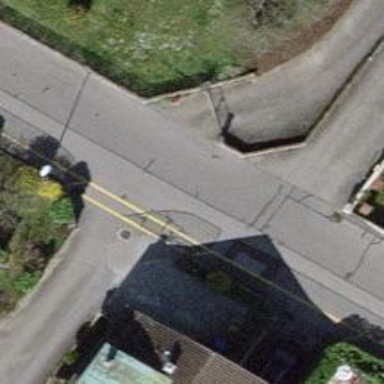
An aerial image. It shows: Residential road.